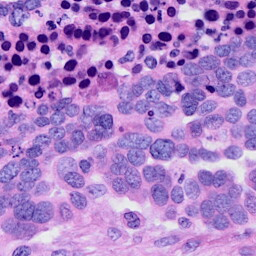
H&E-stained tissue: Ovarian